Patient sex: F
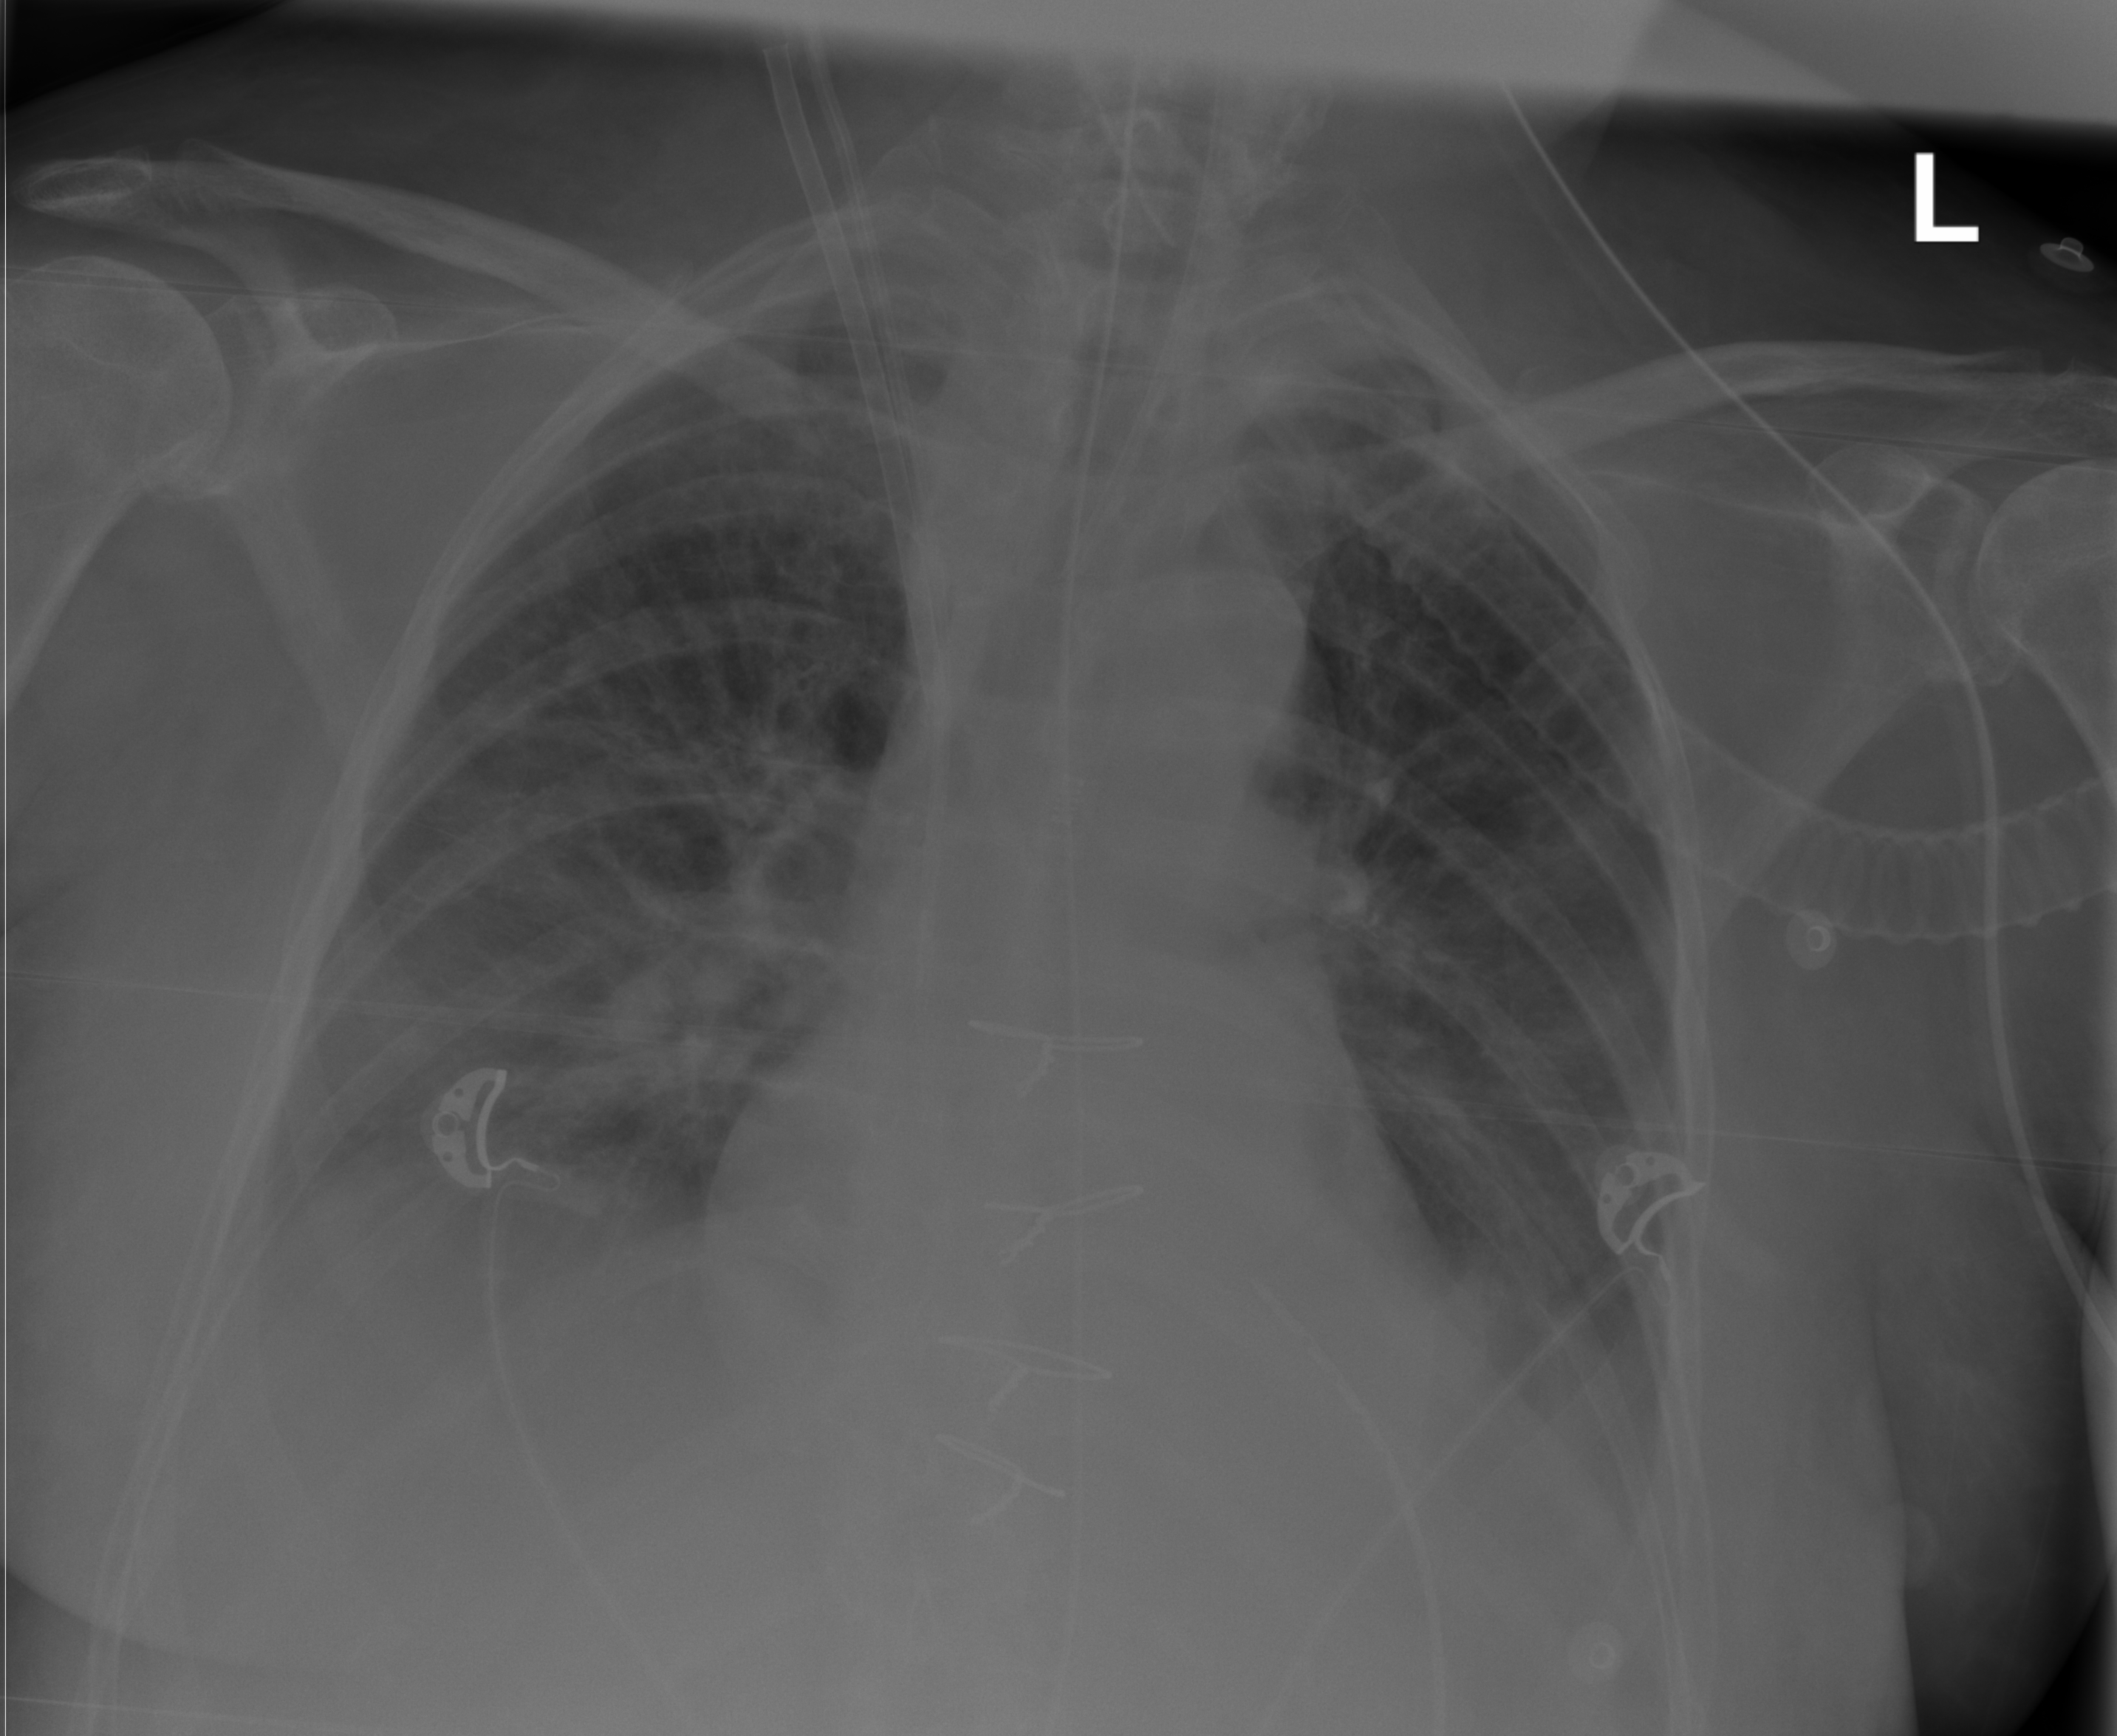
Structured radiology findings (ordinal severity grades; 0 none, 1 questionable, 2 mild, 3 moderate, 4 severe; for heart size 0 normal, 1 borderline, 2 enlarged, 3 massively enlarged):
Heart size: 0
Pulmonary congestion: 2
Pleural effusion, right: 2
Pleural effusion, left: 2
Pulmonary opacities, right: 2
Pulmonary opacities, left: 0
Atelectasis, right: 2
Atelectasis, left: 0